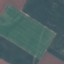
Land use / land cover class: AnnualCrop